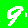
Digit: 9